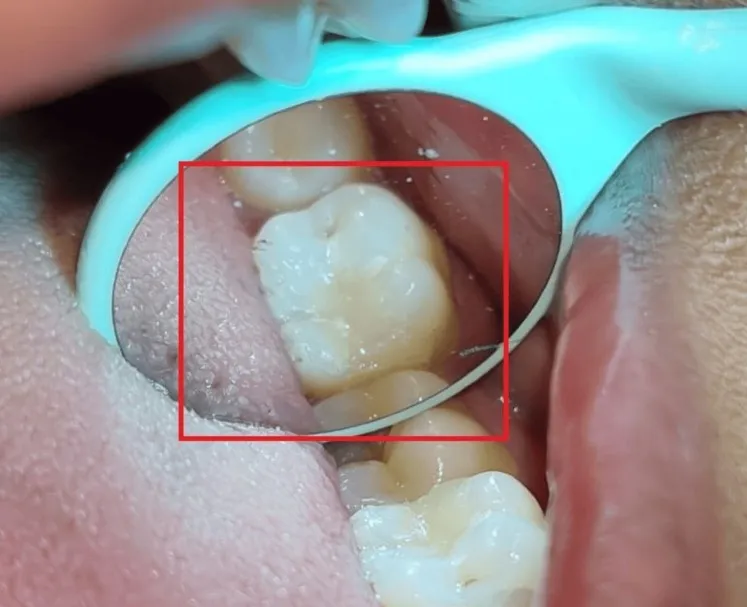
Composite restoration done after MTA placement.
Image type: medical_photograph (other_medical_photograph)